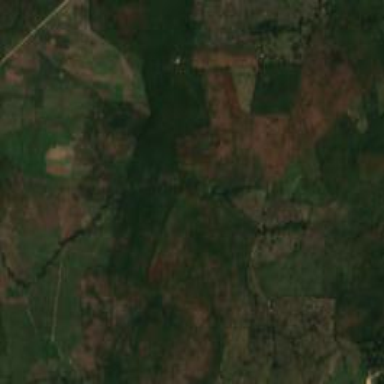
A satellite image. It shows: Evergreen orchard with broadleaved rubber trees.